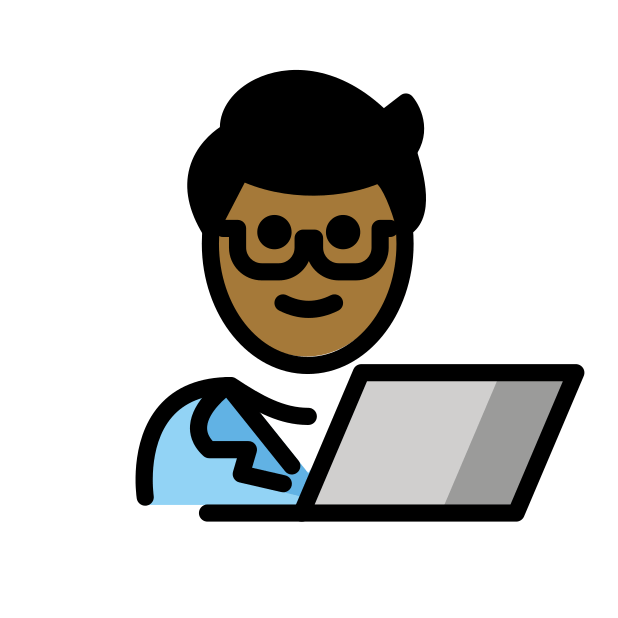
man technologist: medium-dark skin tone